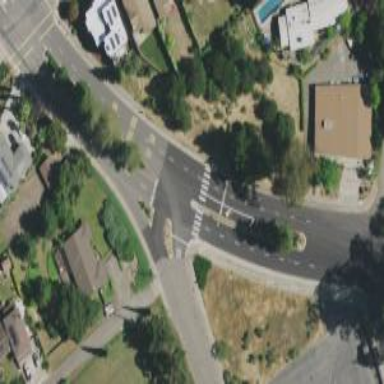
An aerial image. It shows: Secondary road with shared cycleway.